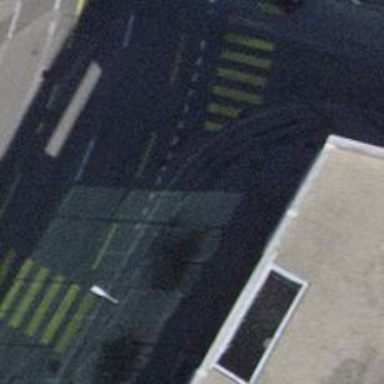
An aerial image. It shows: Asphalt sidewalk.